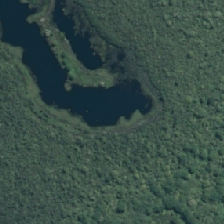
Land cover: lake_pond